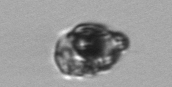
Label: Proterythropsis